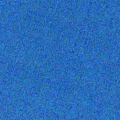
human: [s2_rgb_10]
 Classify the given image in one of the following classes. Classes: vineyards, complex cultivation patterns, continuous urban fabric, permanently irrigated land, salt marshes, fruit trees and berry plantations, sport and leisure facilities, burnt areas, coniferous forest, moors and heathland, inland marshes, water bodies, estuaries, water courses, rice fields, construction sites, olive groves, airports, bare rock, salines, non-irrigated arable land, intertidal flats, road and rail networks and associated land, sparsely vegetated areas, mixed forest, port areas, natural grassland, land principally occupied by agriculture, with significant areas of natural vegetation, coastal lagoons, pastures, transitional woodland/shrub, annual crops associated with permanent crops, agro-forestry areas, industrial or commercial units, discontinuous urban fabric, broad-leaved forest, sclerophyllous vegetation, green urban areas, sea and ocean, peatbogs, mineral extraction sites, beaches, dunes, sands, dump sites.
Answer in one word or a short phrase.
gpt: sea and ocean